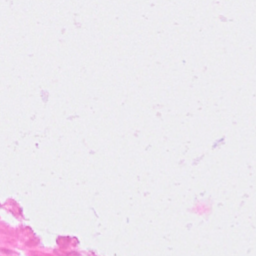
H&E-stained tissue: Breast